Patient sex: M
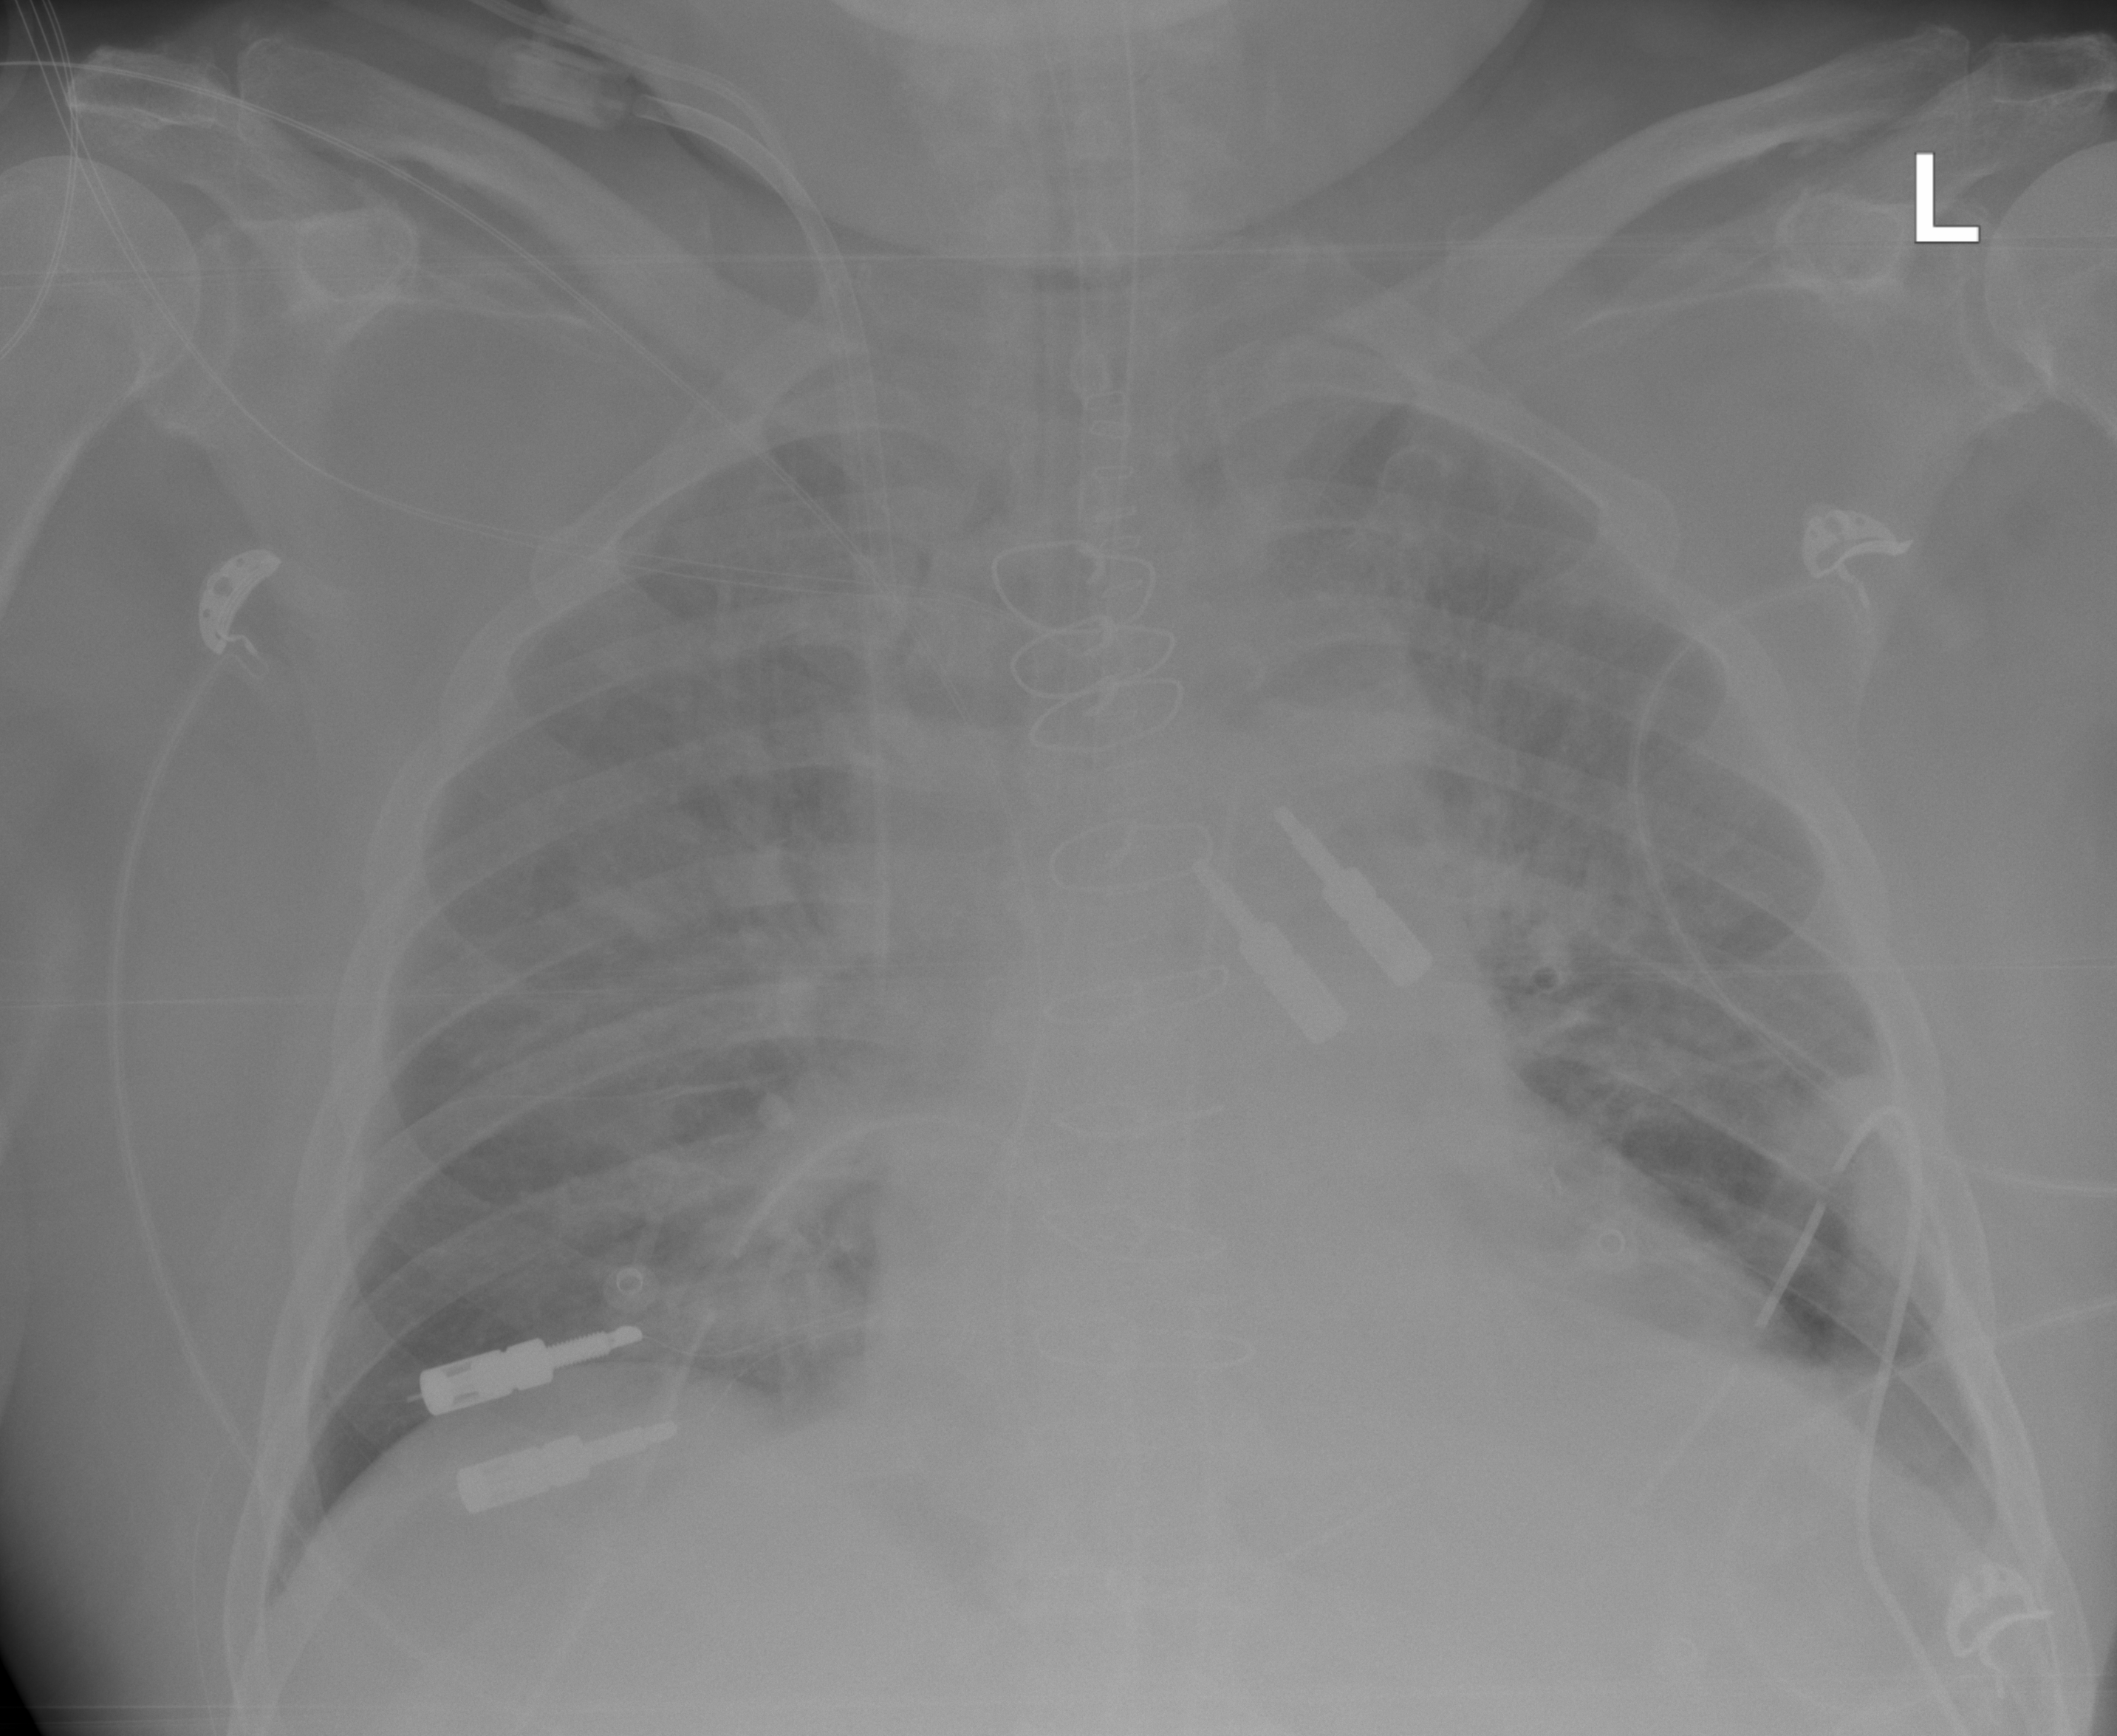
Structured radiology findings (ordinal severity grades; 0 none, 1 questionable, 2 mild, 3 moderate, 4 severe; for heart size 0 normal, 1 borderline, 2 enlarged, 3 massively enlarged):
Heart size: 2
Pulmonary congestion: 3
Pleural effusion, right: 0
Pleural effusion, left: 0
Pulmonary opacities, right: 2
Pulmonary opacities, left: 2
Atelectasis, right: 0
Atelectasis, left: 0